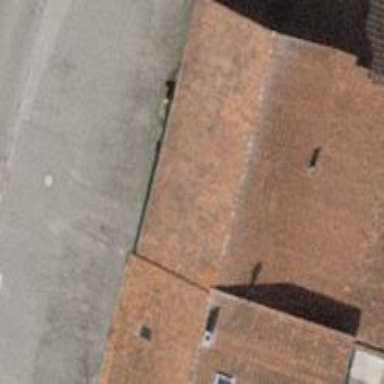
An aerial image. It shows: Gabled-roof retail building.